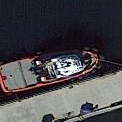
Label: Towing_vessel